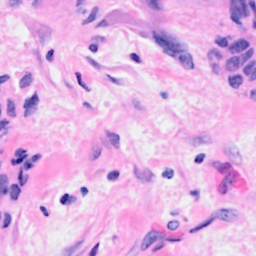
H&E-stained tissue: Breast